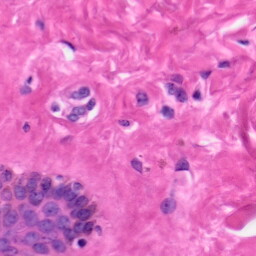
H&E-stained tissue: Skin